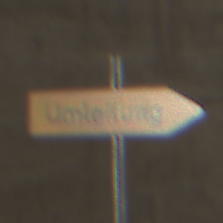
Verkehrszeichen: UmleitungswegweiserRechtsweisend
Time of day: Midday
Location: Roofed (Tunnel)
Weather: NotSpecified
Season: NotSpecified
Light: Natural